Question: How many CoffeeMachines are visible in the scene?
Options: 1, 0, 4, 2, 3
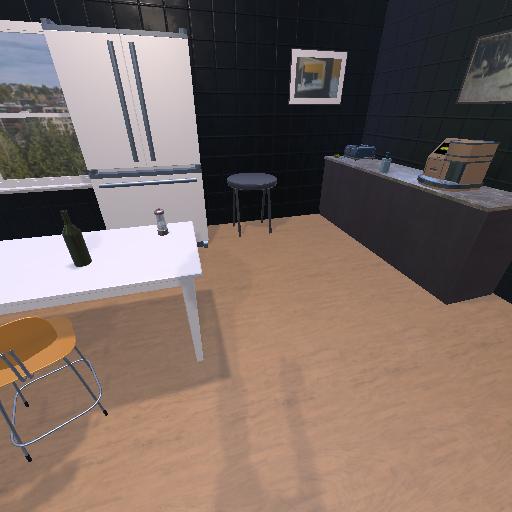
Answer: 1